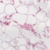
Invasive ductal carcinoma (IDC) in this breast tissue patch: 0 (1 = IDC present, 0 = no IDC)